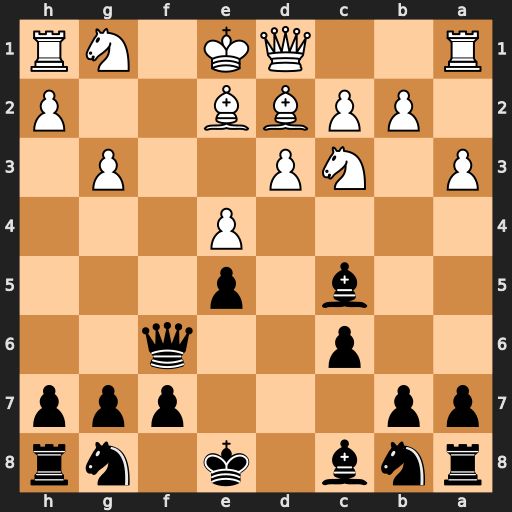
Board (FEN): rnb1k1nr/pp3ppp/2p2q2/2b1p3/4P3/P1NP2P1/1PPBB2P/R2QK1NR
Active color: b
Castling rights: KQkq
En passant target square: -
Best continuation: Qf2#